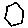
Label: hexagon